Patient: sex M, age 60
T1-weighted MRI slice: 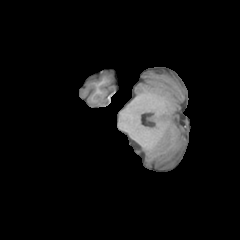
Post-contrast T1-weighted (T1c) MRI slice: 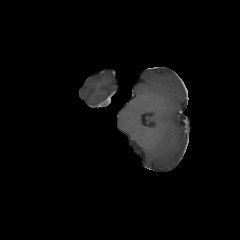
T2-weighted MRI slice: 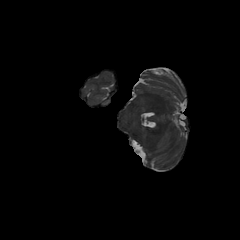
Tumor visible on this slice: no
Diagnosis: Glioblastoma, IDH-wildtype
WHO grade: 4